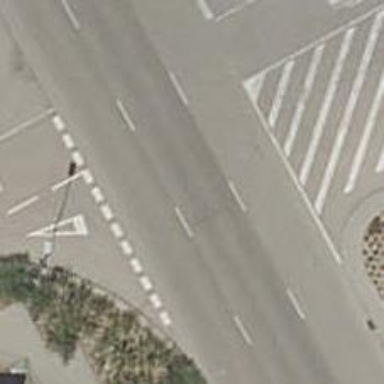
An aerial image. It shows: Block barrier.